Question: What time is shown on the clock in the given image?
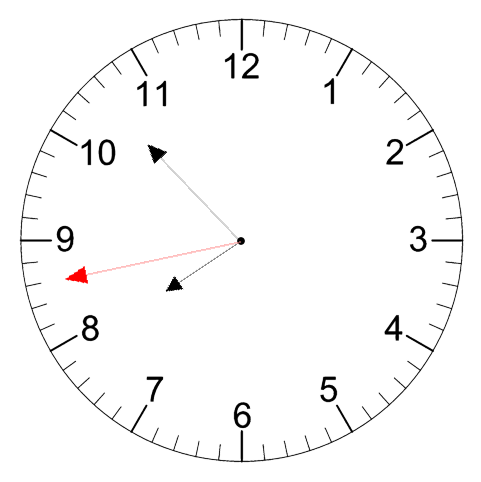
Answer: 07:52:43